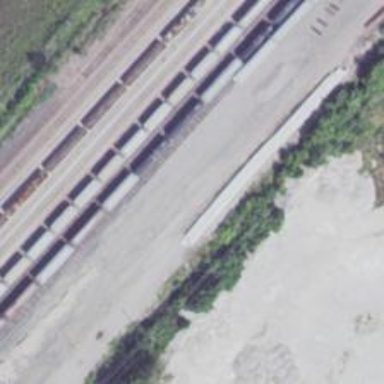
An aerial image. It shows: View of railway yard.